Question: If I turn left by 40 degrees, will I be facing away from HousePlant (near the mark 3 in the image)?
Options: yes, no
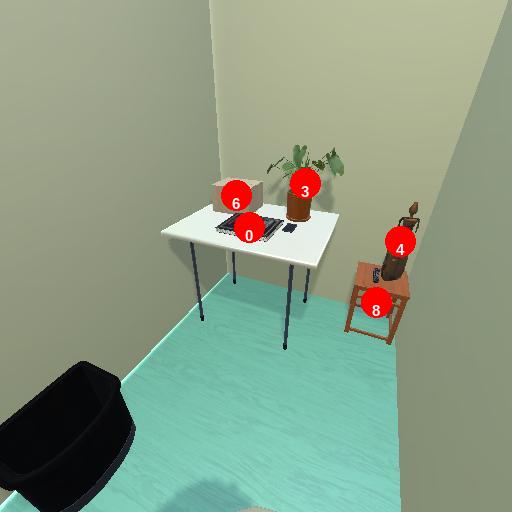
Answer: yes